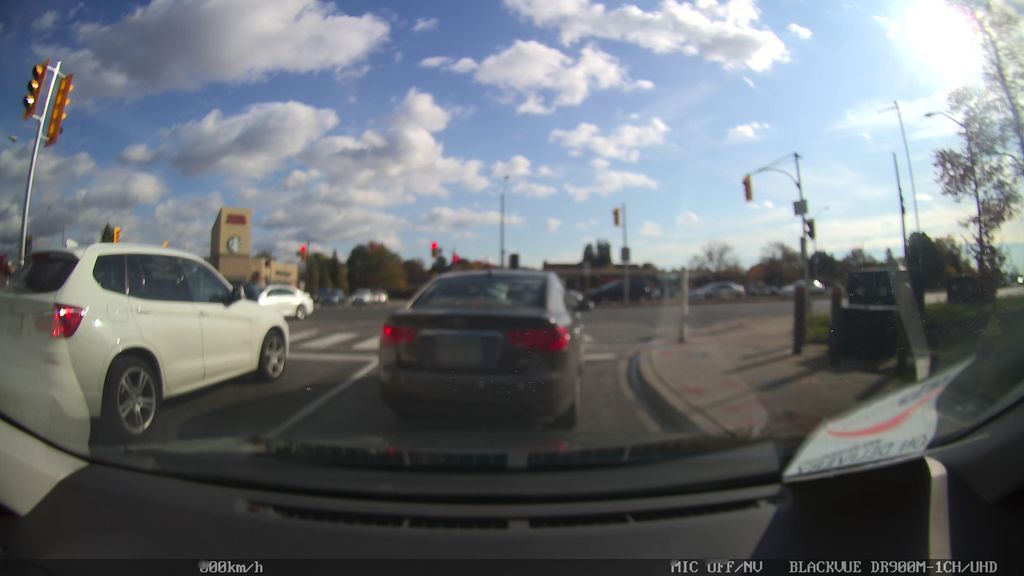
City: toronto